Interaction volume radius: 10 \u00c5
Interaction volume height: 15 \u00c5
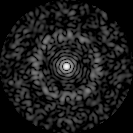
Disorder parameter: 0.8457